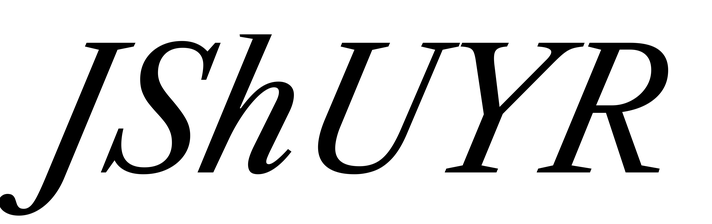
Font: LibreCaslonText-Italic_Italic